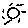
Label: sun